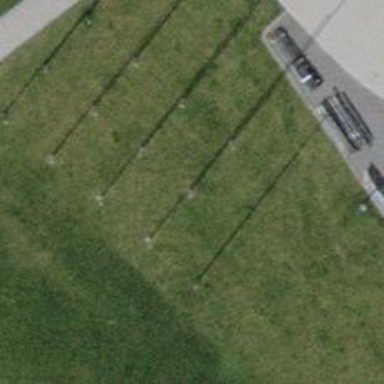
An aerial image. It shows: Flagpole which is man-made.